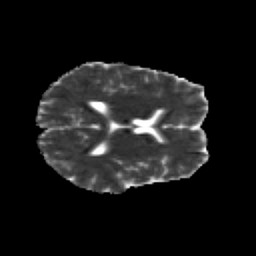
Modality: MD
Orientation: axial
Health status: healthy
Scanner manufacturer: siemens
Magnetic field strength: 3 T
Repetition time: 12 s
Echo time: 0.092 s